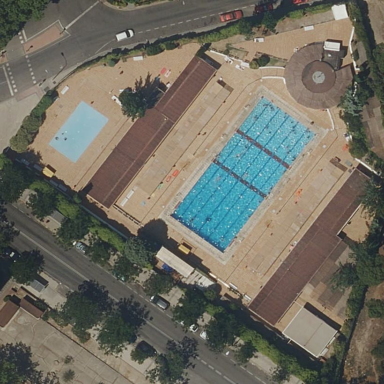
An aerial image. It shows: Water park.